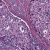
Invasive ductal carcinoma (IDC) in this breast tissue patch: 1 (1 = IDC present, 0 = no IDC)